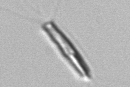
Label: Chrysochromulina